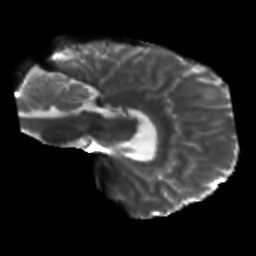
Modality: T2w
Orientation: sagittal
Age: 46
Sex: male
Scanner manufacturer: siemens
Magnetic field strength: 3 T
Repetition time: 5.47 s
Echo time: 0.0854 s